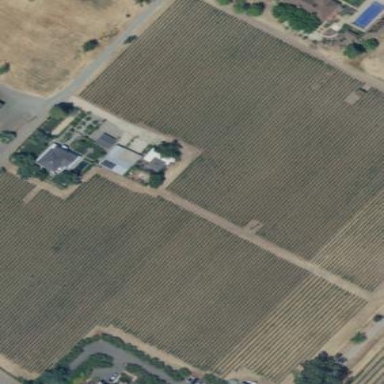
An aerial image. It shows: Vineyard with grape crops.